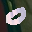
Label: 0